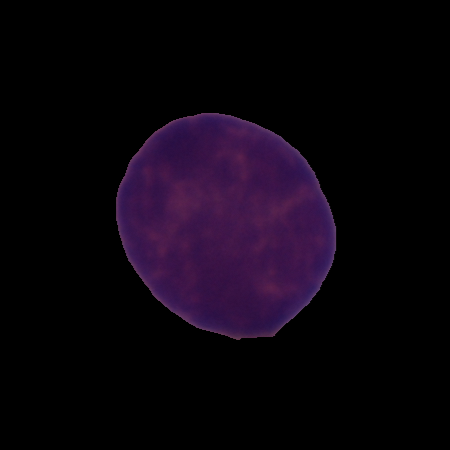
Label: cancer